Question: > how can i put widget next row using tkinter pack() method?? i used
pack(side= LEFT) but i can't make like my upload picture . pack(side=
LEFT) is only left... i can't put next row widget. i
wonder..
[]
'''
from tkinter import *
app = Tk()
app.title('')
app.geometry("800x1200")
Label(app, text = 'a:').pack(side= LEFT)
a = Entry(app)
a.insert(0, "")
a.pack(side= LEFT)
Label(app, text = 'b:').pack(side= LEFT)
b = Entry(app)
b.insert(0, "")
b.pack(side= LEFT)
Label(app, text = 'c:').pack(side= LEFT)
c = Entry(app)
c.insert(0, "")
c.pack(side= LEFT)
Label(app, text = 'd:').pack(side= LEFT)
d = Entry(app)
d.insert(0, "")
d.pack(side= LEFT)
Label(app, text = 'e:').pack(side= LEFT)
e = Entry(app)
e.insert(0, "")
e.pack(side= LEFT)
Label(app, text = 'f:').pack(side= LEFT)
f = Entry(app)
f.insert(0, "")
f.pack(side= LEFT)
Label(app, text = 'g:').pack(side= LEFT)
g = Entry(app)
g.insert(0, "")
g.pack(side= LEFT)
Label(app, text = 'h:').pack(side= LEFT)
h = Entry(app)
h.insert(0, "")
h.pack(side= LEFT)
Label(app, text = '').pack()
text = Text(app, width=100,height=12)
text.insert('1.0', "text")
text.pack()
Label(app, text = '').pack()
text2 = Text(app, width=100,height=12)
text2.insert('1.0', "text")
text2.pack()
Button(app, text = 'save ').pack()
app.mainloop()
'''
> Traceback (most recent call last): File "D:/34545.py", line 2, in
Label(app, text = 'a:').pack(side= LEFT) NameError: name 'Label' is not defined
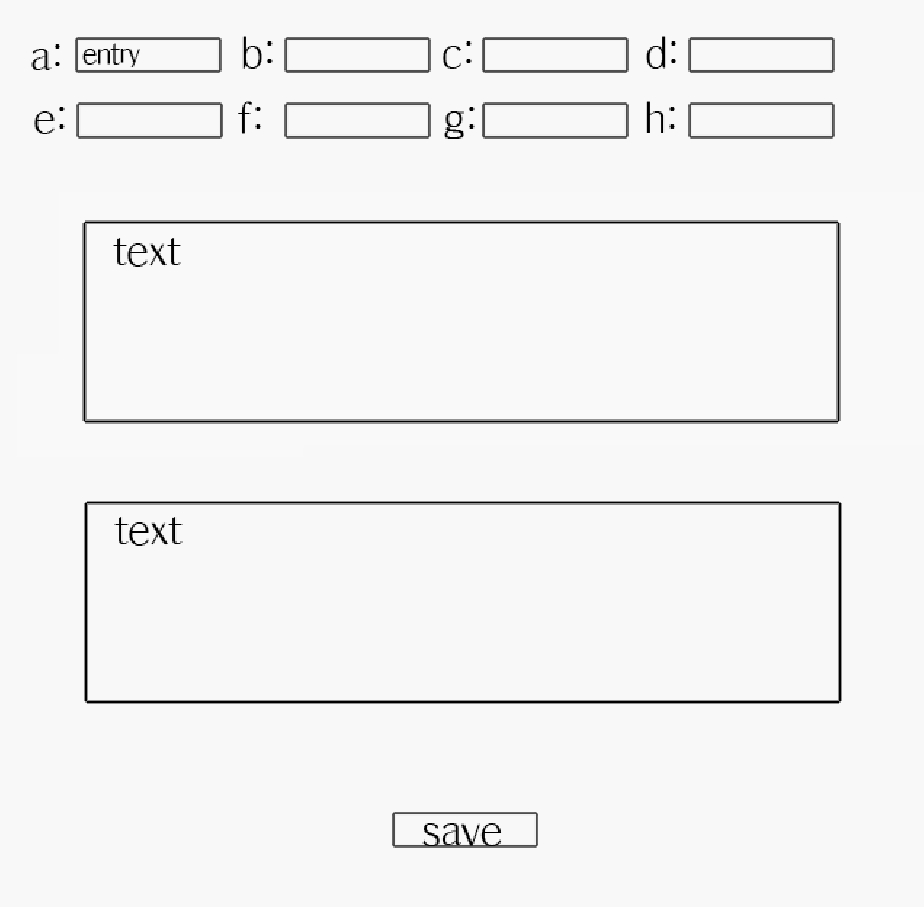
Answer: If you want to use 'pack', then you need to put buttons A, B, C, and D in one frame, and buttons E, F, G, and H in another frame. Another option would be to put all of those buttons in a single frame using 'grid'.